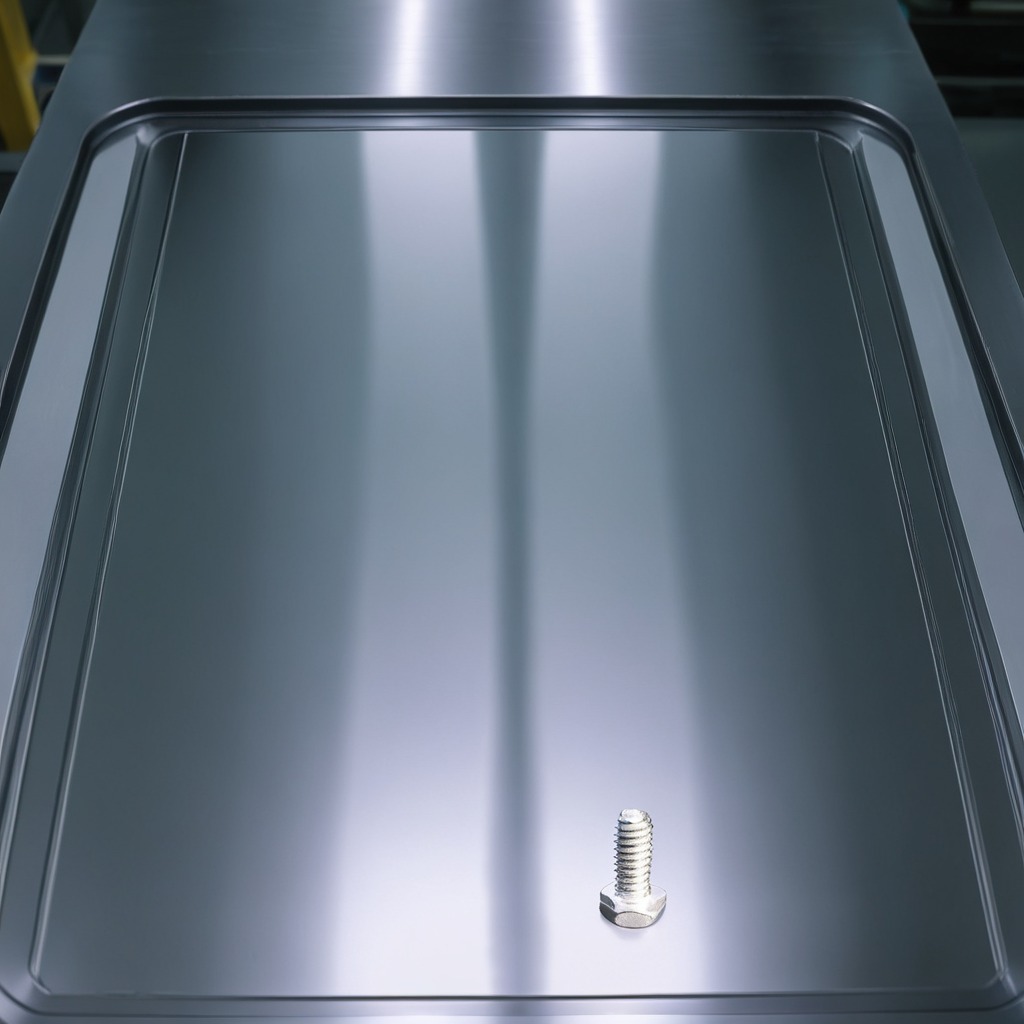
A metal screw is lying on a metal table in a machine shop under fluorescent lights.